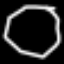
Label: octagon